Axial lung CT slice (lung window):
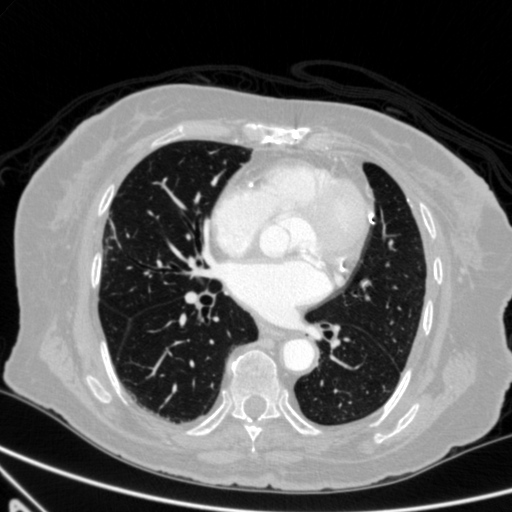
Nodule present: no